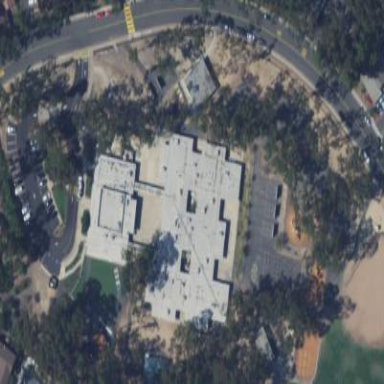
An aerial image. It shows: School building.